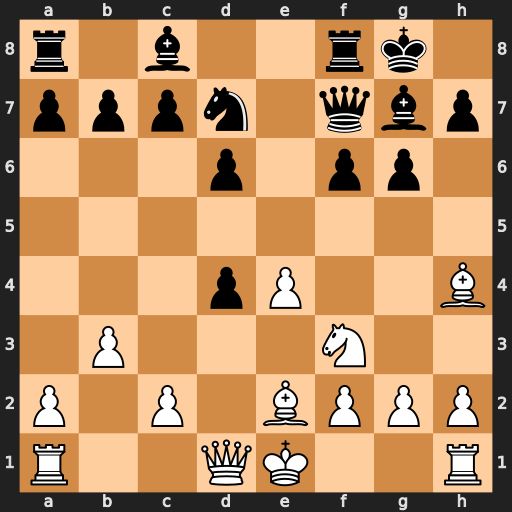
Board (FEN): r1b2rk1/pppn1qbp/3p1pp1/8/3pP2B/1P3N2/P1P1BPPP/R2QK2R
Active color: w
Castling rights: KQ
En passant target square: -
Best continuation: Bc4 Qxc4 bxc4